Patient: sex M, age 45
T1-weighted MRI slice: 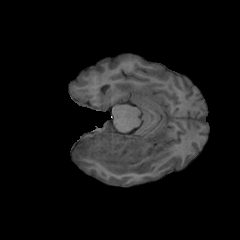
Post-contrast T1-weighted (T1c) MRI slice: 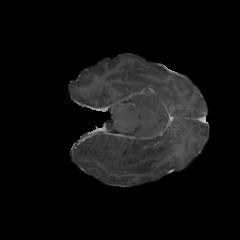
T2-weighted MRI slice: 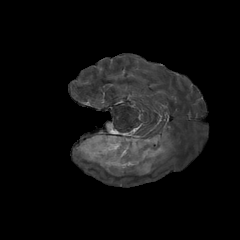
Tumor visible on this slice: yes
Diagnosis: Astrocytoma, IDH-mutant
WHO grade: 2